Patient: sex M, age 78
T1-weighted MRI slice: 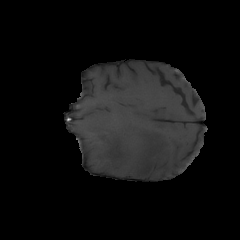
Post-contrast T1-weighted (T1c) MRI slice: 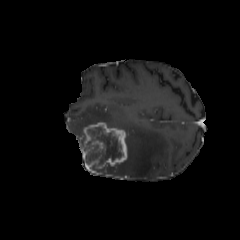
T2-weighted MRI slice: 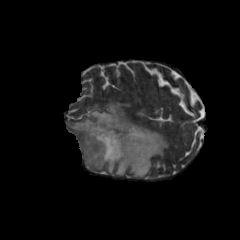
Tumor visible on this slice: yes
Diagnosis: Glioblastoma, IDH-wildtype
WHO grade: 4